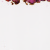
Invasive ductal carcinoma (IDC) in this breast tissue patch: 0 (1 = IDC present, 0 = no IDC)